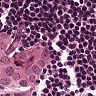
Metastatic tissue present: yes